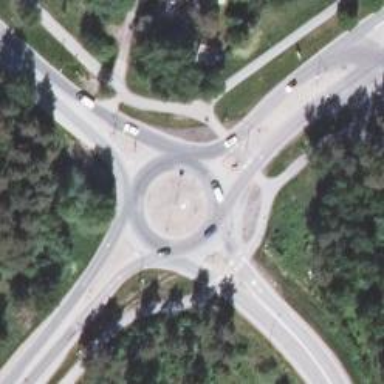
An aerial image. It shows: Secondary road made of asphalt leading to roundabout.